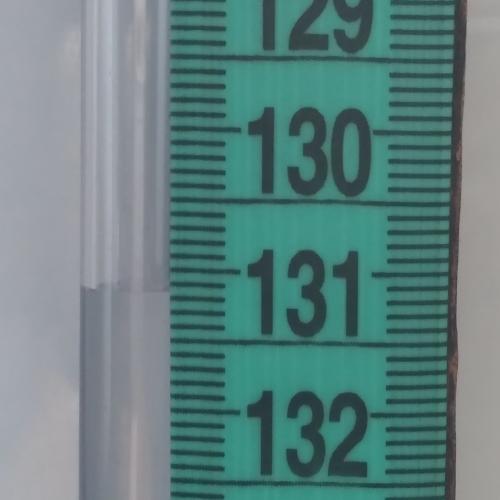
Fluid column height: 131.2 cm